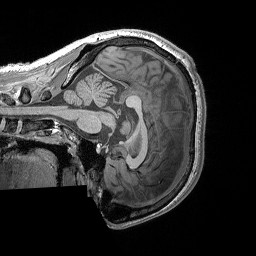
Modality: T1w
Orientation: sagittal
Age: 24
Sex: male
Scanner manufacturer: siemens
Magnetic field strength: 3 T
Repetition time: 1.9 s
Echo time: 0.00302 s